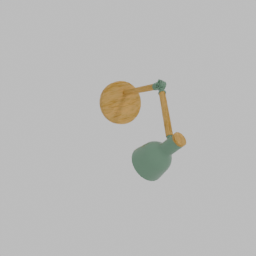
Label: lighting